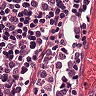
Metastatic tissue present: no